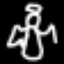
Label: angel